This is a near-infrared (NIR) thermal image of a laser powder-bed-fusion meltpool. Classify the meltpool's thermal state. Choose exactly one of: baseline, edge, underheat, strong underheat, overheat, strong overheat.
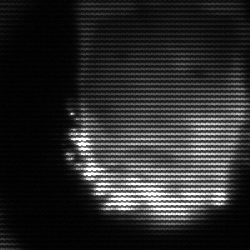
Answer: baseline